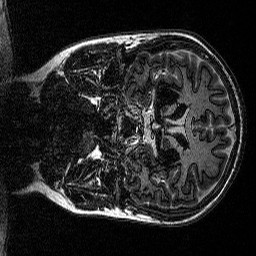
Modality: MP2RAGE
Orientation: coronal
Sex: female
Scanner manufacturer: siemens
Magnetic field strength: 3 T
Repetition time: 5 s
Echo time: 0.00292 s